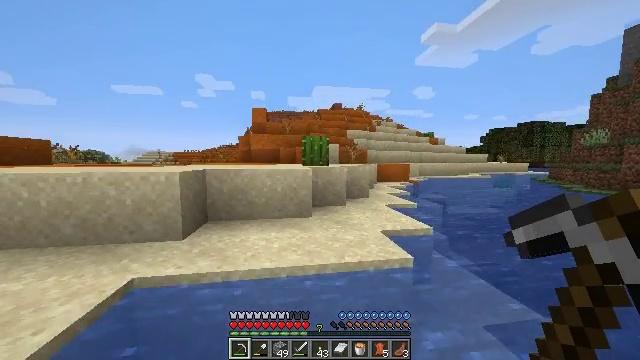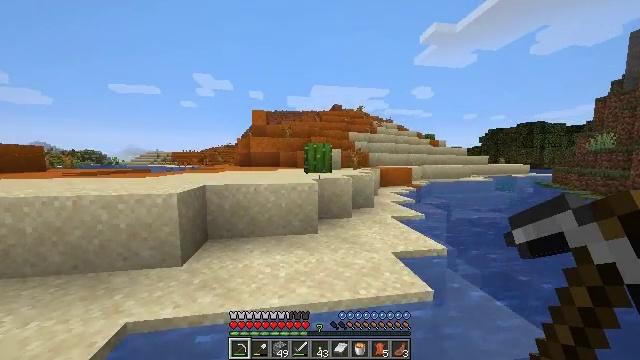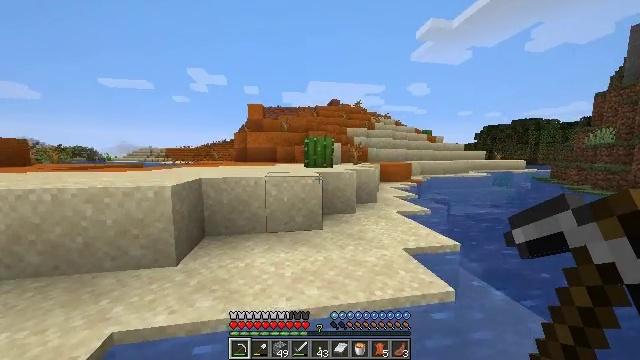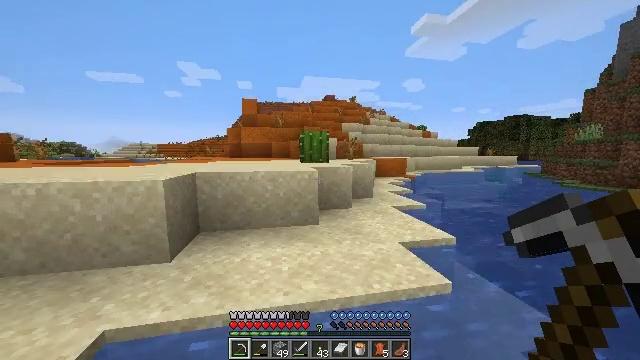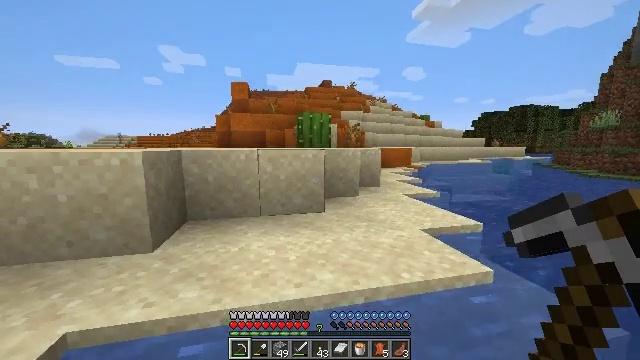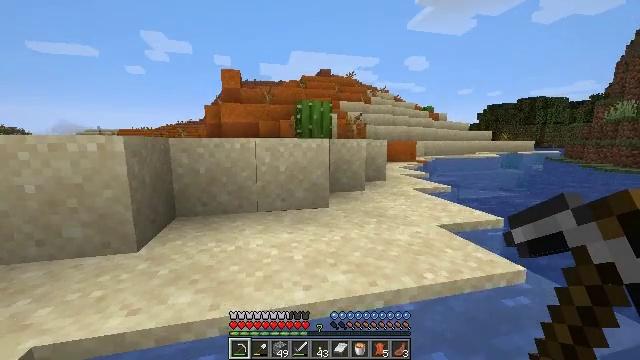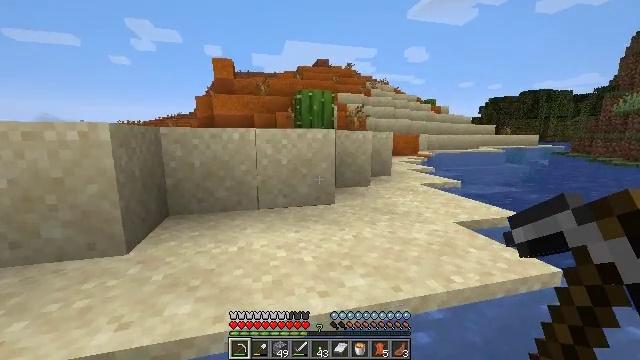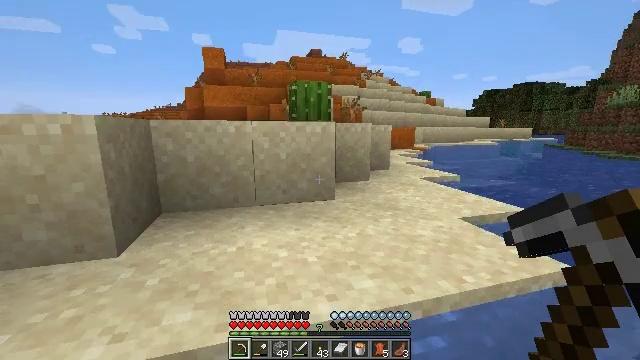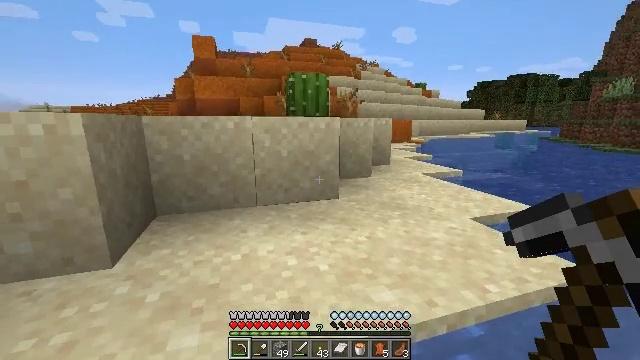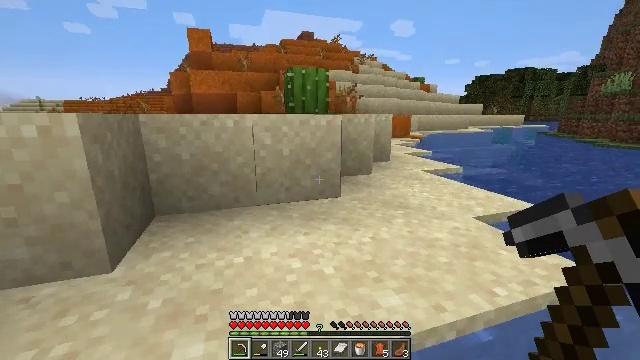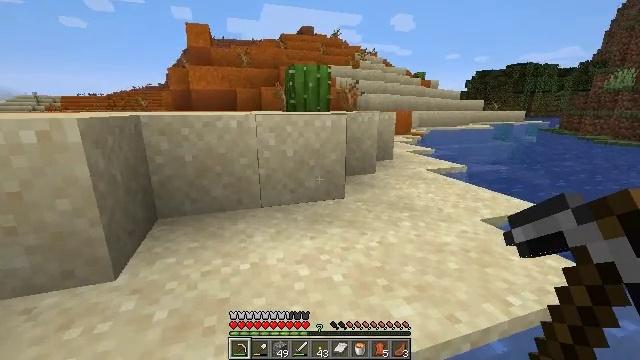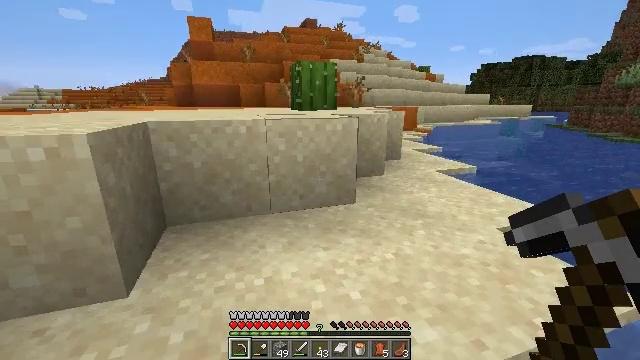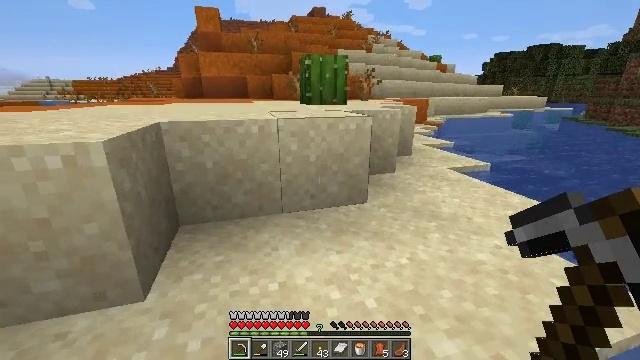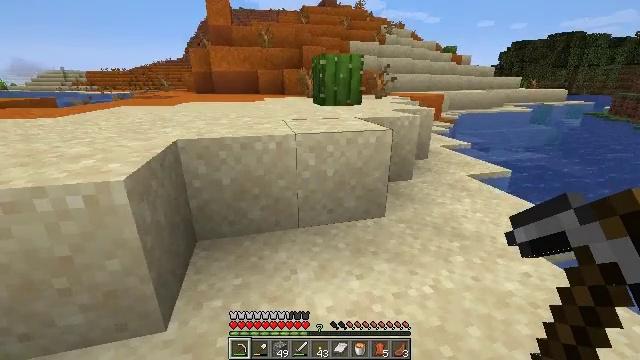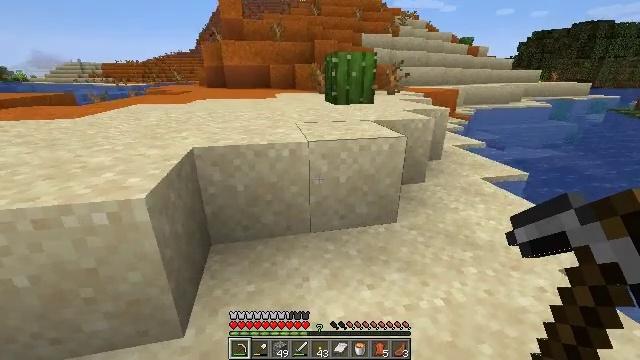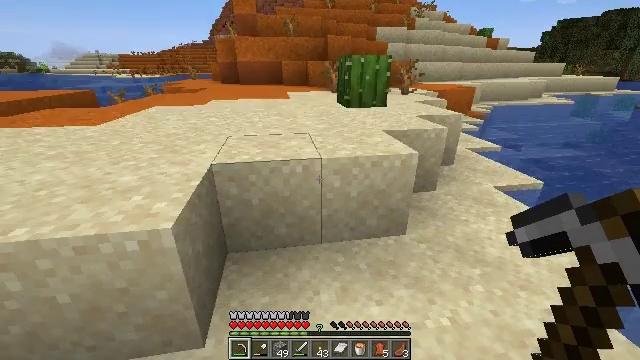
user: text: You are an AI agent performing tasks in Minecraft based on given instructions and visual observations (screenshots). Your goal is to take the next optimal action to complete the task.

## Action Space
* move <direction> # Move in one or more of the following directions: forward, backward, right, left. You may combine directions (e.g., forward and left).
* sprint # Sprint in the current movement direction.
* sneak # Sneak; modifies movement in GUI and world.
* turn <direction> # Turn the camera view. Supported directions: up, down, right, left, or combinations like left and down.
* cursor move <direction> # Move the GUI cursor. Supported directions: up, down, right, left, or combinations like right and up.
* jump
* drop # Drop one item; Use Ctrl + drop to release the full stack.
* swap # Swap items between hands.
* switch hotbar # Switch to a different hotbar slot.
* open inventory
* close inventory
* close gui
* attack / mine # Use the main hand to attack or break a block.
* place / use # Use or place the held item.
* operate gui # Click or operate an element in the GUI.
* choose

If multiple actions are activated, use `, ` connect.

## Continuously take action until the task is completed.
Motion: motion action
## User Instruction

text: Dig up the terracotta.
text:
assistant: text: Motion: move forward and move left, sprint, jump
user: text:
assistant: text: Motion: move forward and move left, sprint, turn right, jump
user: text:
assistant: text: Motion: move forward and move left, sprint, turn right and down, jump
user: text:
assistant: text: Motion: move forward and move left, sprint, turn right and down, jump
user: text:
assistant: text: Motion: move forward and move left, sprint, jump
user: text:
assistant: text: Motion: move forward and move left, sprint, jump
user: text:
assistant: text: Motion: move forward and move left, sprint, turn right and down, jump
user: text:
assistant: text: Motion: move forward and move left, sprint, turn right and down, jump
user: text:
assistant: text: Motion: move forward and move left, sprint, turn down, jump
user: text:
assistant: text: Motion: move forward and move left, sprint, jump
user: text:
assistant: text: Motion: move forward and move left, sprint, turn down, jump
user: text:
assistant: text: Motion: move forward, sprint, turn left and down, jump
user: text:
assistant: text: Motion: move forward, sprint, turn left and down, jump
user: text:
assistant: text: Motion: move forward, sprint, turn left and down, jump
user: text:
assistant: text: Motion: move forward, sprint, turn left and down, jump
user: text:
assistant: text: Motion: move forward, sprint, turn left, jump
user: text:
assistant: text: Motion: move forward, sprint, jump
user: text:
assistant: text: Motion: move forward, sprint, jump
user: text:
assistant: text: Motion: move forward, sprint, jump
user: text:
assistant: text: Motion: move forward, sprint, jump
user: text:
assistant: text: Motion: move forward, sprint
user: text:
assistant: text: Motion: move forward, sprint
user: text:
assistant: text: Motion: move forward, sprint
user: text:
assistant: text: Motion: move forward, sprint
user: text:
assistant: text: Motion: move forward, sprint, jump
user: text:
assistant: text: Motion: move forward, sprint, jump
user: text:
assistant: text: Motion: move forward, sprint, jump
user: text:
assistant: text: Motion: move forward, sprint, jump
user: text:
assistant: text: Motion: move forward, sprint, turn left, jump
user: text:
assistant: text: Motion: move forward, sprint, turn left, jump